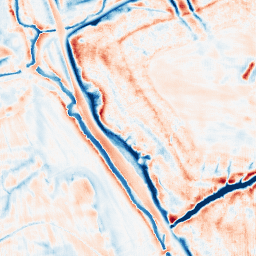
Category: edge_preserving
Decomposition family: bilateral
Decomposition parameters: d: 21
sigma_color: 150
sigma_space: 50
Upsampling method: fft_zeropad
Upsampling parameters: scale: 8
Upsampling scale: 8